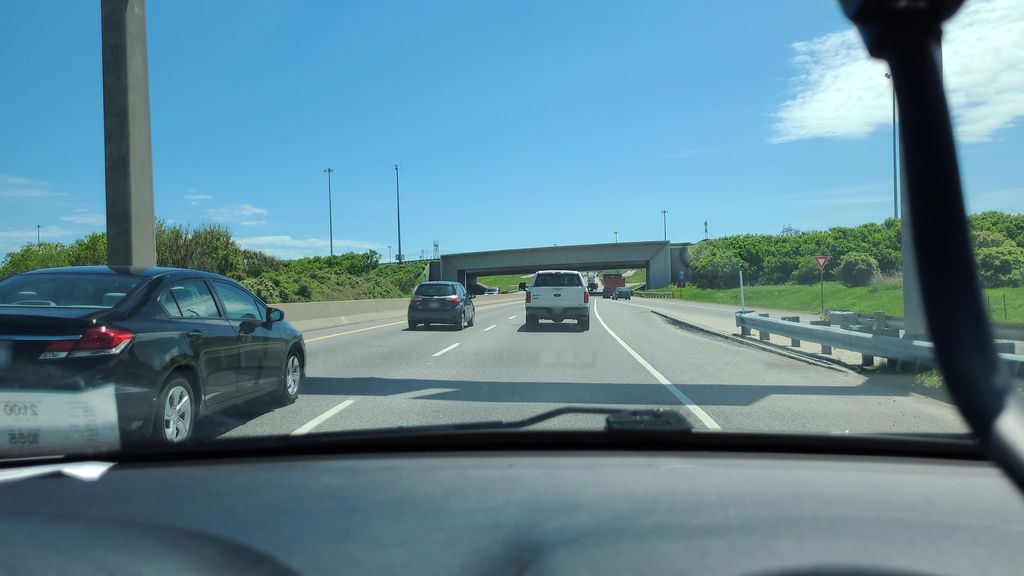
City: quebec_city